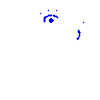
Particle: kaon